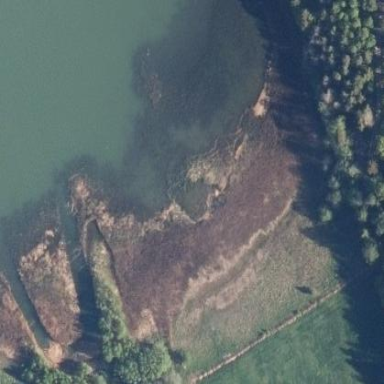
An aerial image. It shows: Reedbed in wetland area.